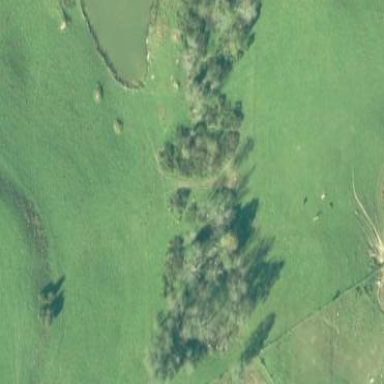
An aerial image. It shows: Serene woodland landscape.